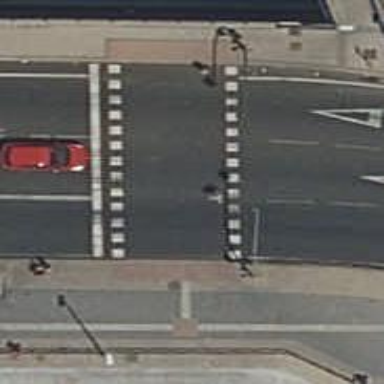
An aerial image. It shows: Crossing with traffic signals.